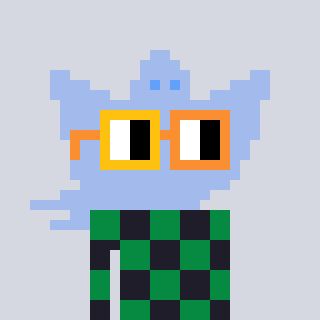
a pixel art character with square yellow and orange glasses, a ghost-B-shaped head and a grayscale-colored body on a cool background